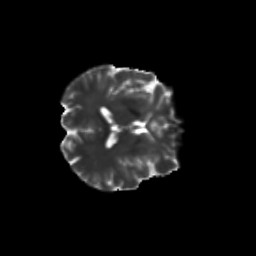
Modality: T2w
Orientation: axial
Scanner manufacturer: siemens
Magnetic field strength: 3 T
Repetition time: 9.2 s
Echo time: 0.084 s